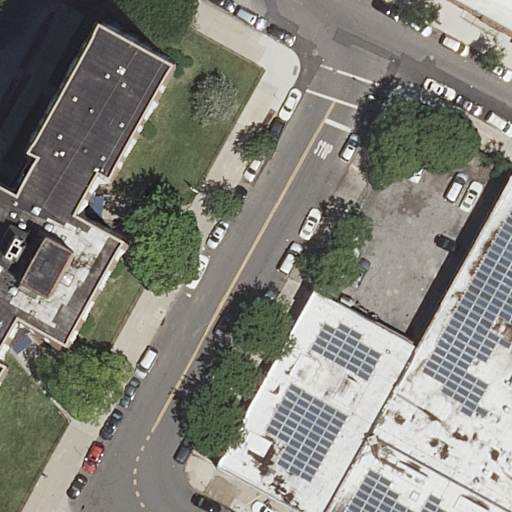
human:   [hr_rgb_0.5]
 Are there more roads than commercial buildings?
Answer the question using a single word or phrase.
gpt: yes

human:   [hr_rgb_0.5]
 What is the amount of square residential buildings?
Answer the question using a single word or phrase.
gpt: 0

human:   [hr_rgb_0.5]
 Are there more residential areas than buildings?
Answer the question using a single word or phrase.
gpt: no

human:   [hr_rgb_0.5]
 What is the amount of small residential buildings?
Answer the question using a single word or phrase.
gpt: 1

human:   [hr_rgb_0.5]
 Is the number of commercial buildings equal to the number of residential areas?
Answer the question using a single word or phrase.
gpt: no

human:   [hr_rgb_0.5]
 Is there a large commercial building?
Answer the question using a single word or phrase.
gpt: no

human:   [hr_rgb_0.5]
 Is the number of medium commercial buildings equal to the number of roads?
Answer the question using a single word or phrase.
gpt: no

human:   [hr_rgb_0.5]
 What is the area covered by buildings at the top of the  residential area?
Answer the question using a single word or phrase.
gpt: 41m2

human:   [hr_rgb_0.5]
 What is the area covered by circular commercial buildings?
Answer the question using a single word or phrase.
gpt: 0m2

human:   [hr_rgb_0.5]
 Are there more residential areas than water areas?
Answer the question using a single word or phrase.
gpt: yes

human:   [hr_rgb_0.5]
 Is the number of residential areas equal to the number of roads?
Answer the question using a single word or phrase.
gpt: no

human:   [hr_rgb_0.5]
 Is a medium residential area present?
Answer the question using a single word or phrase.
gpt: no

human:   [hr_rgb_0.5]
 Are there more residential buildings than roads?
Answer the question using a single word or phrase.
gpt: no

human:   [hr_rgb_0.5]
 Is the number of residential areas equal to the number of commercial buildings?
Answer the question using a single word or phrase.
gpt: no

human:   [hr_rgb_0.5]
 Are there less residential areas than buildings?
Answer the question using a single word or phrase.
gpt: yes

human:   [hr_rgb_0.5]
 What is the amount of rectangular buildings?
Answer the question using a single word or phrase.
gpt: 2

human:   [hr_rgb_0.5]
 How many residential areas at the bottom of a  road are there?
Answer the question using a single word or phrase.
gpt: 0

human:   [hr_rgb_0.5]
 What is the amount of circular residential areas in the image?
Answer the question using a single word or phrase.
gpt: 0

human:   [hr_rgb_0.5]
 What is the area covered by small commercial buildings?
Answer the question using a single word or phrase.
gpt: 0m2

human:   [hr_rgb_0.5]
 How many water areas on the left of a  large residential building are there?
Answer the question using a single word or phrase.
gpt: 0

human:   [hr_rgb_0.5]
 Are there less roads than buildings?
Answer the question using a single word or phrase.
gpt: no

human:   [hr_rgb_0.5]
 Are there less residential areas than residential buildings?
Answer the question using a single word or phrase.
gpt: yes

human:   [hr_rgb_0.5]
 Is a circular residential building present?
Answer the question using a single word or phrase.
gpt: no

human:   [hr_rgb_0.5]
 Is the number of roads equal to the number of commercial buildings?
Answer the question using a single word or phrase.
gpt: no

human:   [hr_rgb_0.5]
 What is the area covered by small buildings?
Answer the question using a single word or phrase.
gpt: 41m2

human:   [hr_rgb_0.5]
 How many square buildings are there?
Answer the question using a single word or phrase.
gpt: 0

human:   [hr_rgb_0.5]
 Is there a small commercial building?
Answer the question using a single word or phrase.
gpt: no

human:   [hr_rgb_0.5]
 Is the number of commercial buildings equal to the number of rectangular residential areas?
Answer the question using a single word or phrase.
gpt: no

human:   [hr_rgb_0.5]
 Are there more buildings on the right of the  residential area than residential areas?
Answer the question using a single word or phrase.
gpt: yes

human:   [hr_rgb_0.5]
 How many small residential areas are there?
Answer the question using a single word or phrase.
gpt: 0

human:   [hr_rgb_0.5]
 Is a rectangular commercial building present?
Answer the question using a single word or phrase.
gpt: no

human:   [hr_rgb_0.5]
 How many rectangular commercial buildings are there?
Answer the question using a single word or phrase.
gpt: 0

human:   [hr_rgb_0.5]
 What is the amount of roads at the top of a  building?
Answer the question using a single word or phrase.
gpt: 2

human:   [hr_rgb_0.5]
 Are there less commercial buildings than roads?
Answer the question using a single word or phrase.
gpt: yes

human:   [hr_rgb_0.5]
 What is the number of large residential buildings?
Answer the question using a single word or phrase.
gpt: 2

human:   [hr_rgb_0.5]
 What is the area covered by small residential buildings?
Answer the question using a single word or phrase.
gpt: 41m2